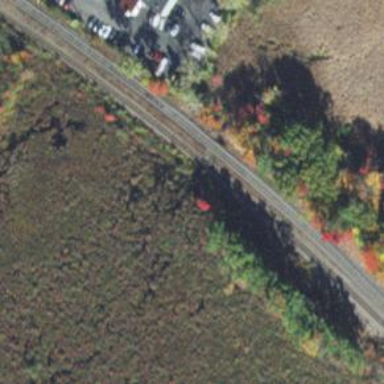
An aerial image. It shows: Railway track.